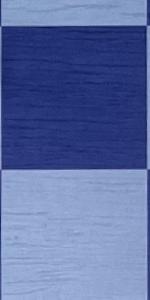
Label: Empty